Interaction volume radius: 10 \u00c5
Interaction volume height: 15 \u00c5
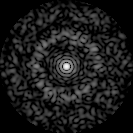
Disorder parameter: 0.8187